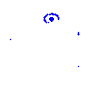
Particle: pion